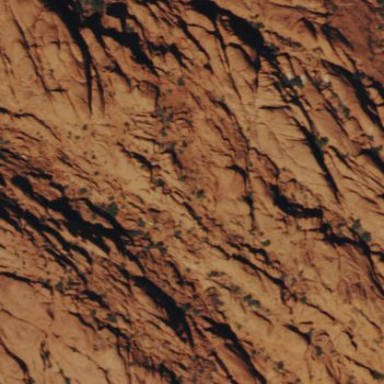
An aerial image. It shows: Red cliff in the natural landscape.